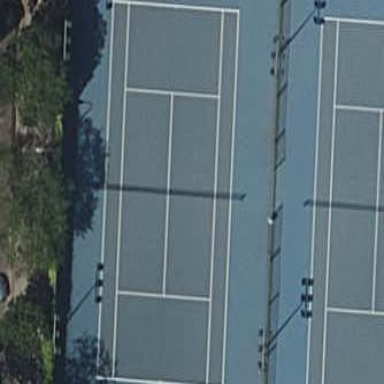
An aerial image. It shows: Tennis court on pitch designated for leisure land.